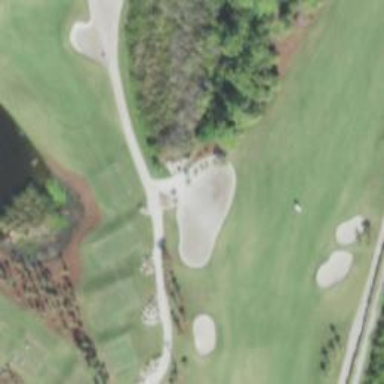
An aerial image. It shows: Path for both road and golf.